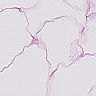
Metastatic tissue present: no